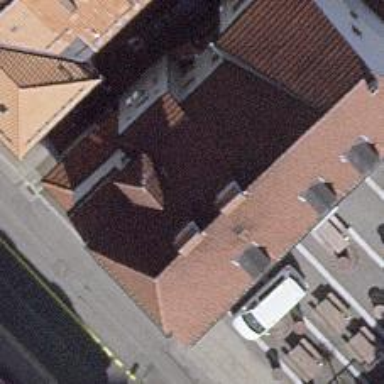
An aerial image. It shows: Café.